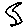
Label: moon